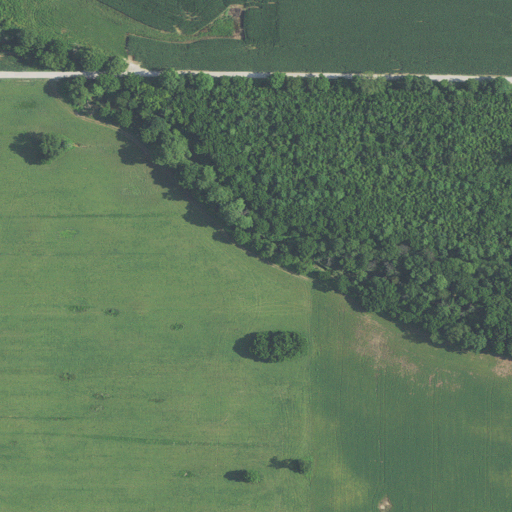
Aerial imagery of depression(s) in Indiana named Honey Sink containing cultivated crops, deciduous forest, open development, pasture, mixed forest, low intensity development, and medium intensity development